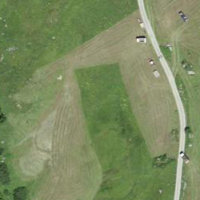
EUNIS habitat code: 26
Species observed at this site:
Eryngium alpinum